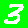
Digit: 3